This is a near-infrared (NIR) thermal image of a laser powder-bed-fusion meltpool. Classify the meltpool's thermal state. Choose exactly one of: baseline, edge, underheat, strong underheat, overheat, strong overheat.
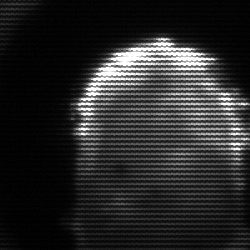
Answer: baseline